Question: I'm trying to use SharpSvn to read the contents of two revisions of a file. When I run the following code the 'fileVersions' collection only contains one item..
'''
var svnClient = new SvnClient();
var revisionInfo = new SvnFileVersionsArgs
{
Start = 80092,
End = 80093
};
Collection<SvnFileVersionEventArgs> fileVersions;
svnClient.GetFileVersions(
new SvnUriTarget("https://DbDiff.svn.codeplex.com/svn/DbDiffCommon/DataAccess/SqlCommand11.xml"),
revisionInfo,
out fileVersions);
'''
However I would expect it to include two items. Using TortoiseSVN I can see that the file changed in revision , so I would expect to get this version when I use 'Start = 80092'..

Using 'Start = 80091' doesn't help either..
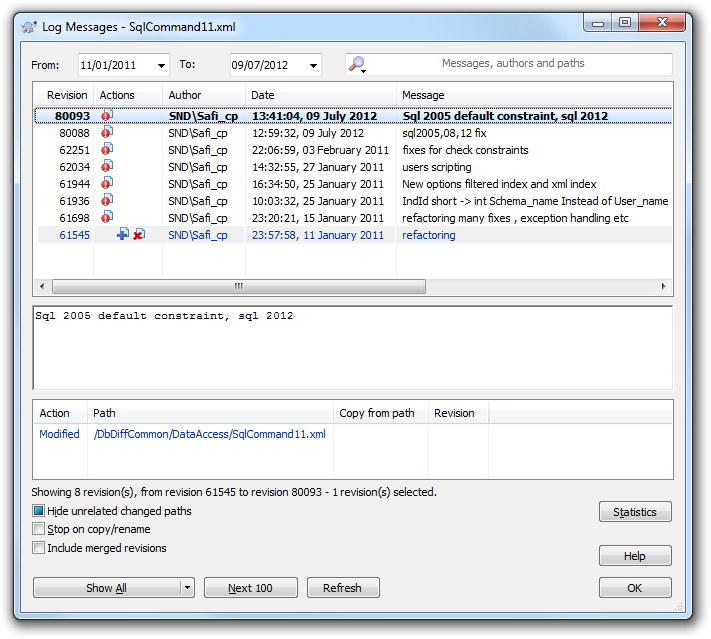
Answer: The problem is not in your code but in the SvnBridge software used by codeplex. (They store the data in TFS and provide access via the bridge instead of using a real Subversion backend).
The bridge software doesn't implement this api properly. (I added an issue on it years ago, but as far as I can tell it was never fixed).
Subversion itself only uses this api for 'svn blame' (/praise/annotate), so I think the SvnBridge developers didn't care enough to fix this.
In AnkhSVN I detect the case of just receiving one file and then use SvnClient.Write() to obtain the file the slow way :(